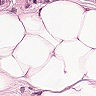
Metastatic tissue present: yes